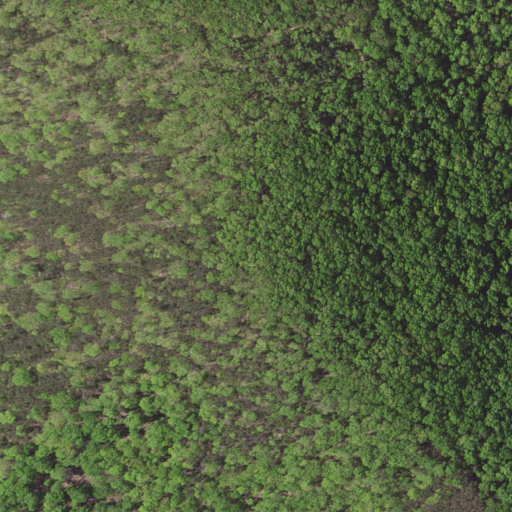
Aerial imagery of mountain in Virginia named Peavine Mountain containing deciduous forest, mixed forest, and evergreen forest